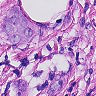
Metastatic tissue present: yes